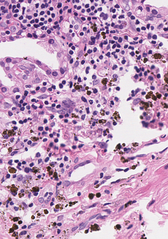
Tumor epithelial tissue: no
Tumor-associated stroma tissue: yes
Normal tissue: no